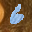
Label: 6